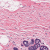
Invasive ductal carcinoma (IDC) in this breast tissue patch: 0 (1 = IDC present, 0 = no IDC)